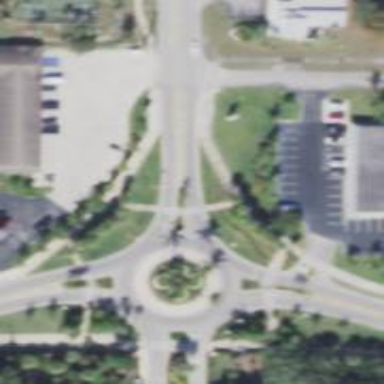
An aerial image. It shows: Roundabout at tertiary road junction.